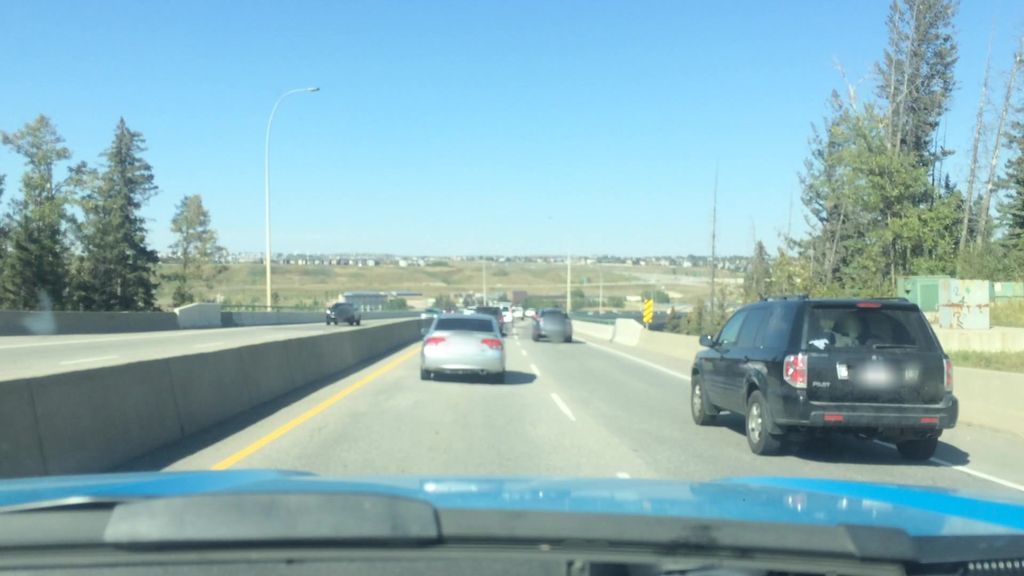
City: calgary